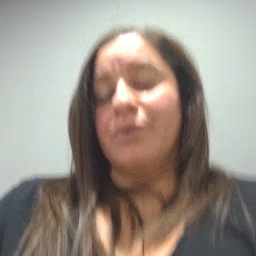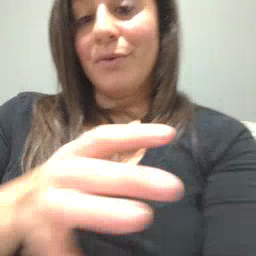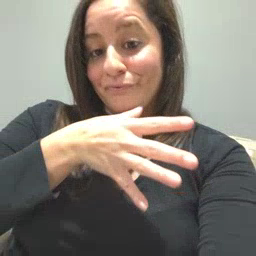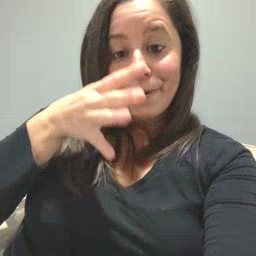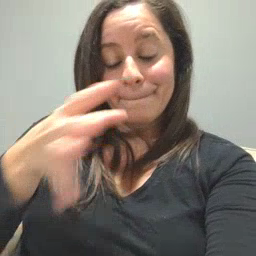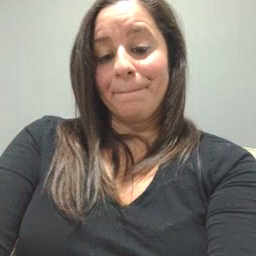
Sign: farm